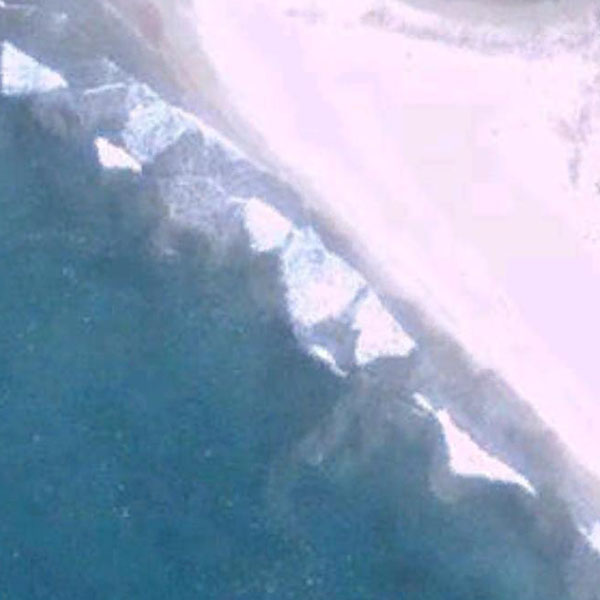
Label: Beach